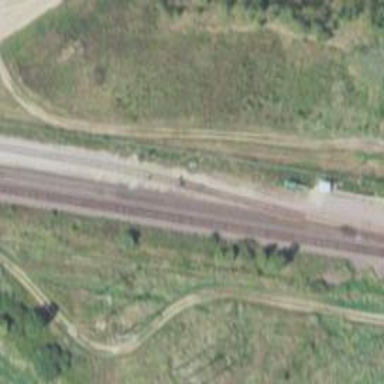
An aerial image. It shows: Railway track.